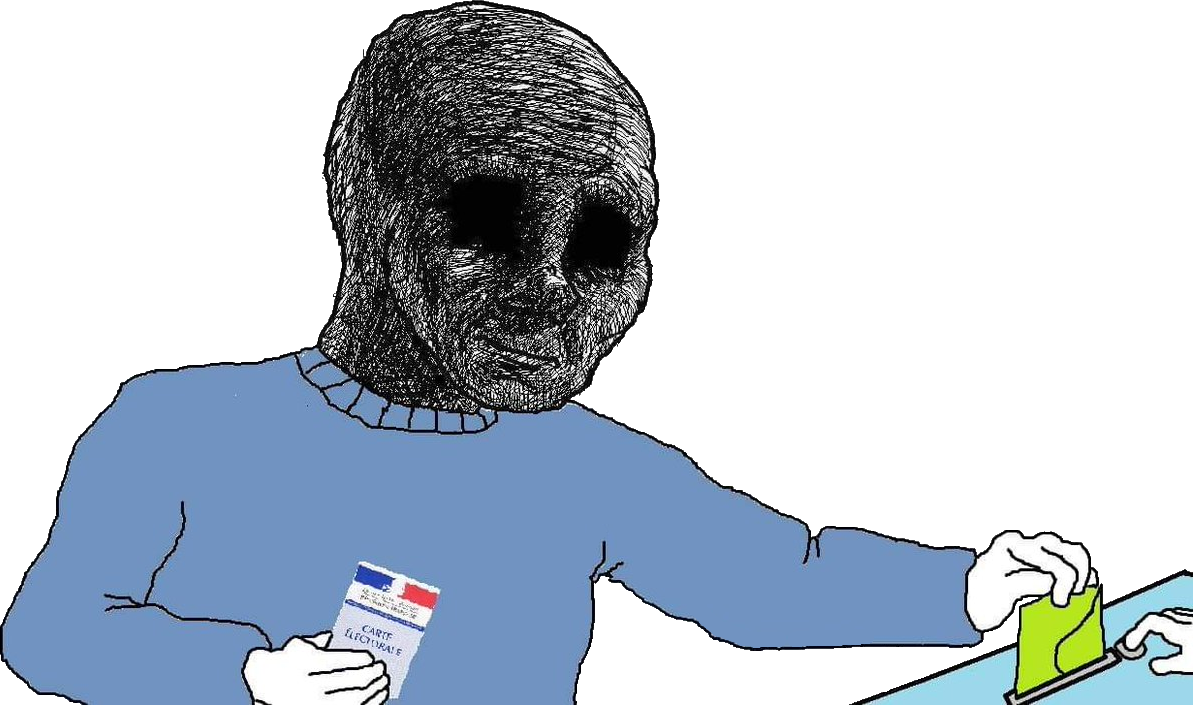
Label: 5_Withered_Wojak